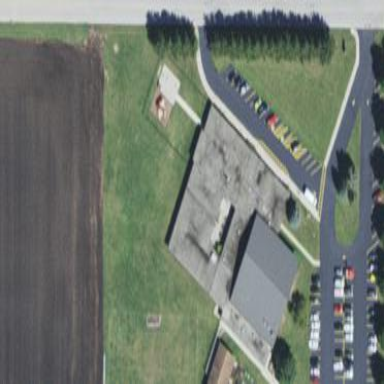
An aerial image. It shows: School building.